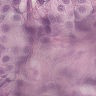
Metastatic tissue present: yes